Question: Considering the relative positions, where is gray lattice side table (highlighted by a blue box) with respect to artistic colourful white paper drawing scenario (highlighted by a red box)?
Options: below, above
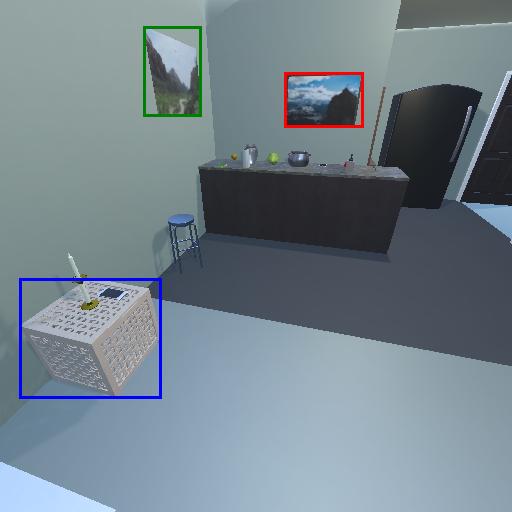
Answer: below